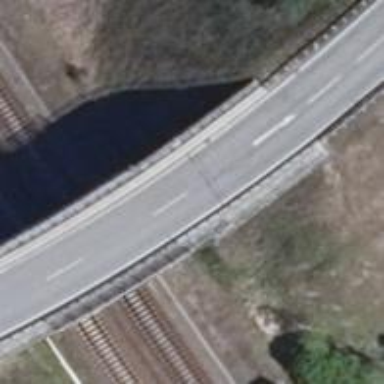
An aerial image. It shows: Tertiary road with asphalt surface that goes over bridge.